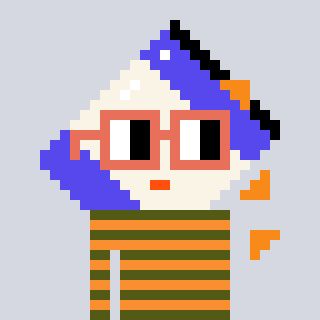
a pixel art character with square orange glasses, a chips-shaped head and a orange-colored body on a cool background